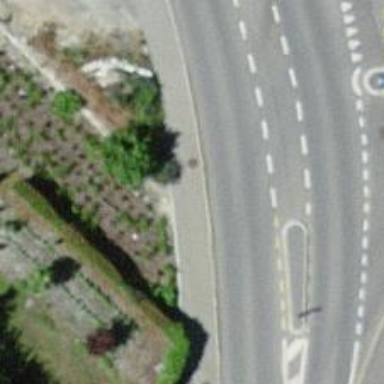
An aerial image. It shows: Sidewalk along the footway.